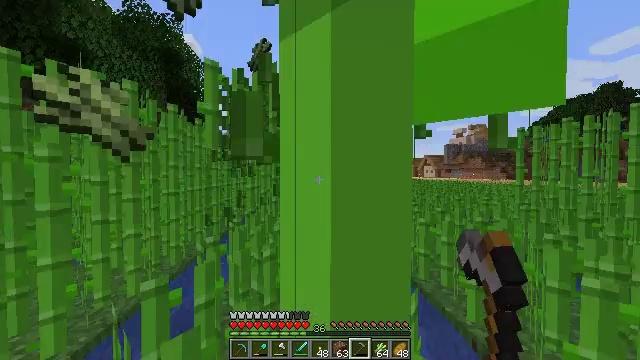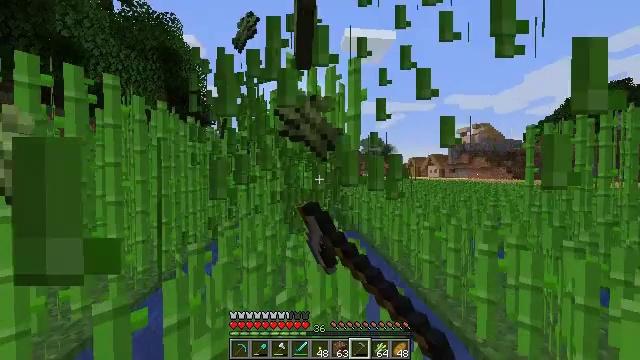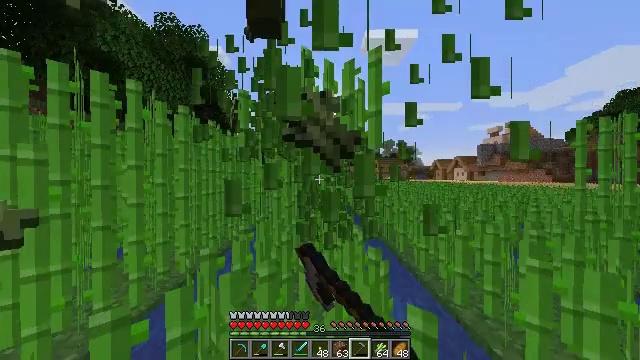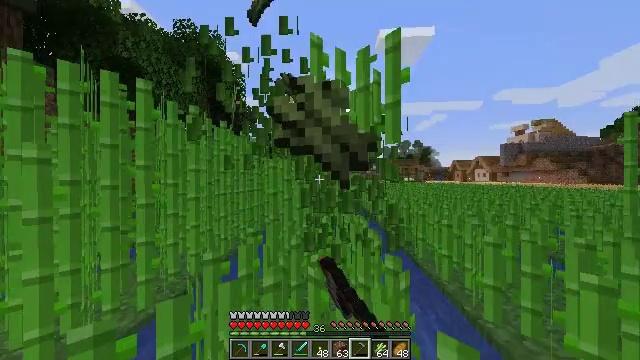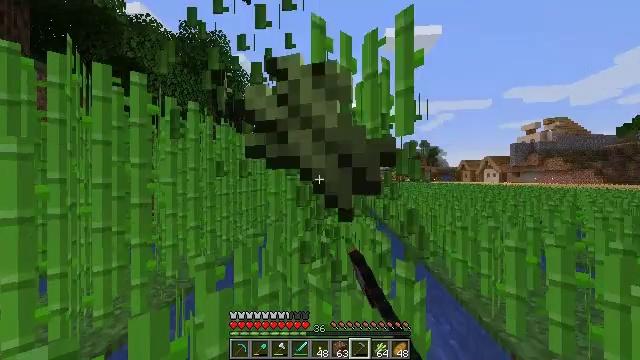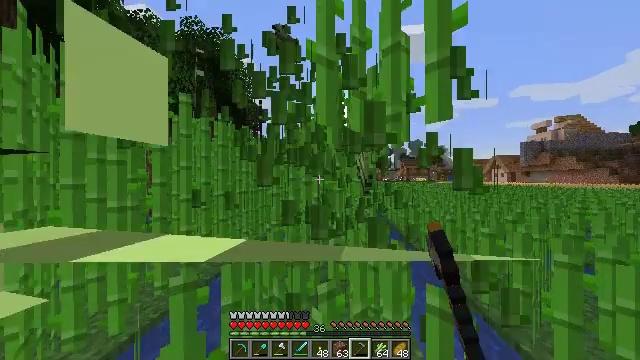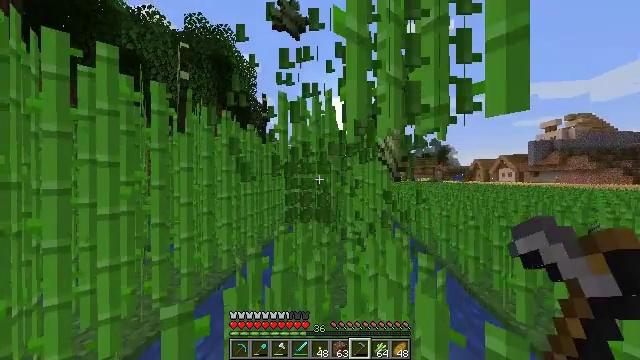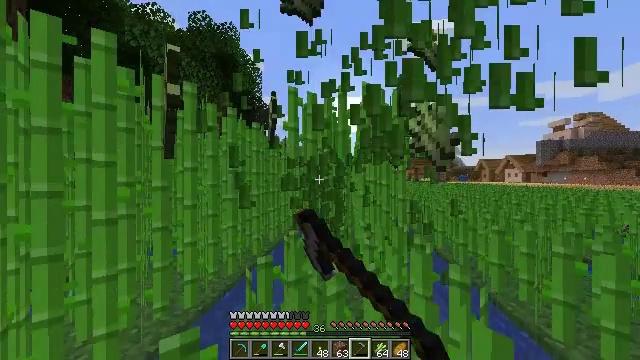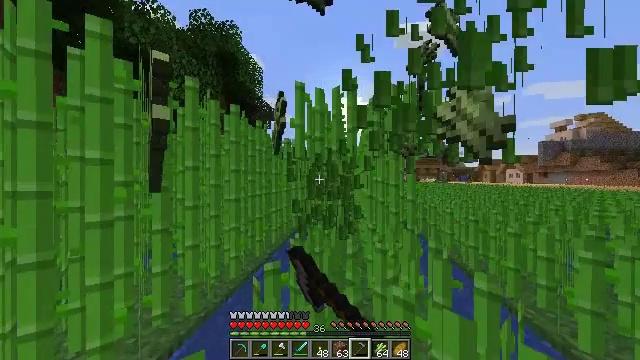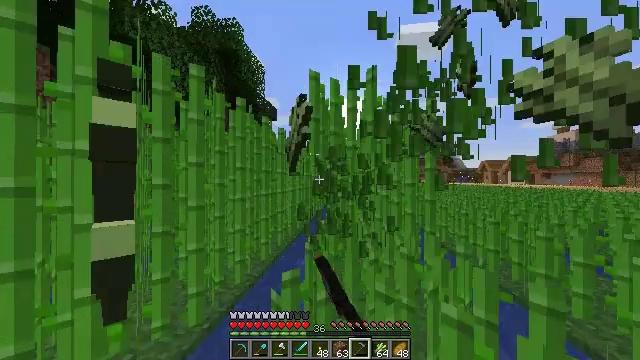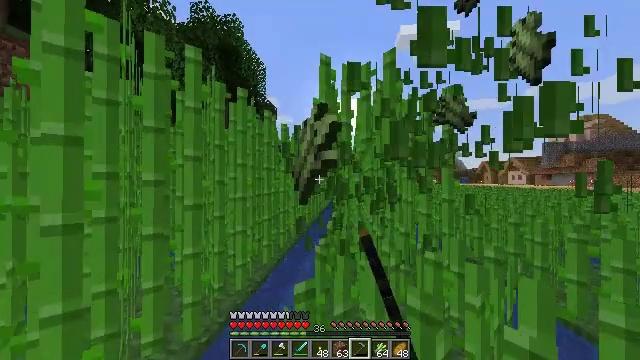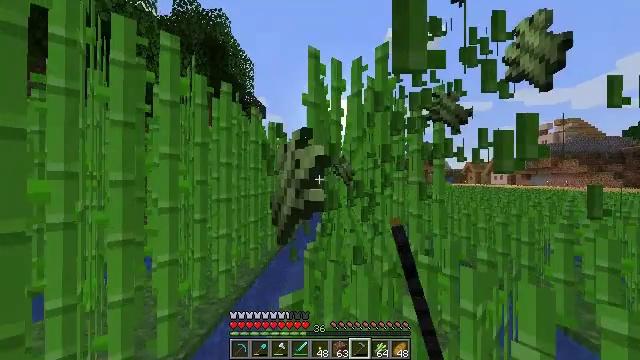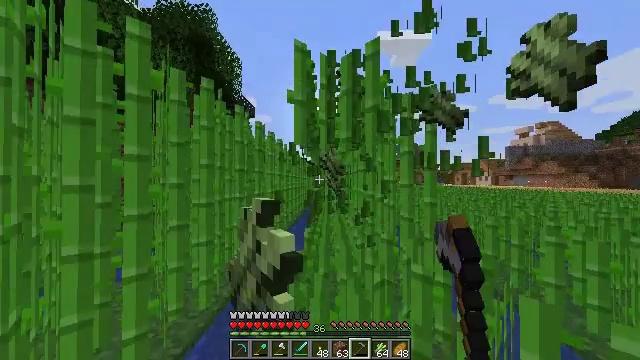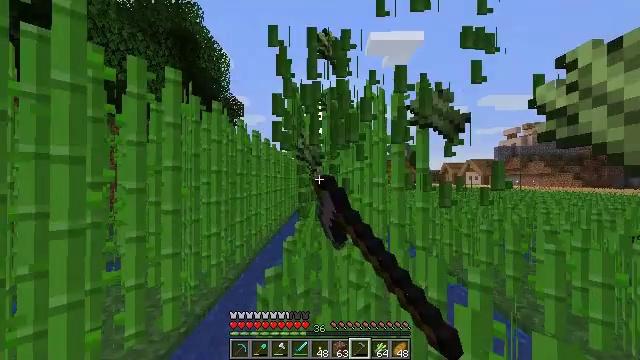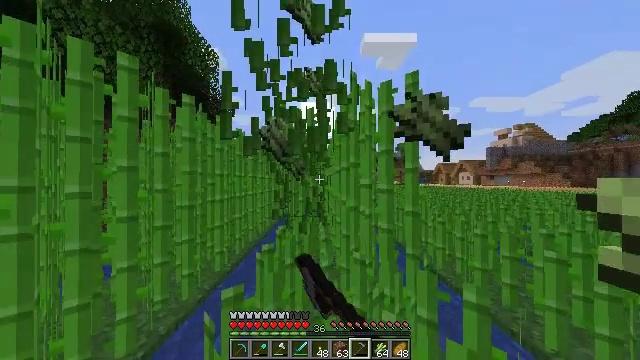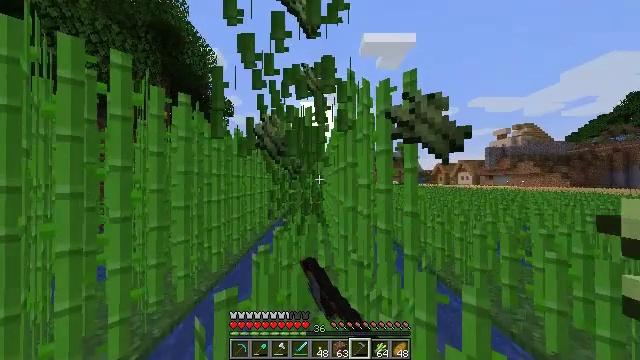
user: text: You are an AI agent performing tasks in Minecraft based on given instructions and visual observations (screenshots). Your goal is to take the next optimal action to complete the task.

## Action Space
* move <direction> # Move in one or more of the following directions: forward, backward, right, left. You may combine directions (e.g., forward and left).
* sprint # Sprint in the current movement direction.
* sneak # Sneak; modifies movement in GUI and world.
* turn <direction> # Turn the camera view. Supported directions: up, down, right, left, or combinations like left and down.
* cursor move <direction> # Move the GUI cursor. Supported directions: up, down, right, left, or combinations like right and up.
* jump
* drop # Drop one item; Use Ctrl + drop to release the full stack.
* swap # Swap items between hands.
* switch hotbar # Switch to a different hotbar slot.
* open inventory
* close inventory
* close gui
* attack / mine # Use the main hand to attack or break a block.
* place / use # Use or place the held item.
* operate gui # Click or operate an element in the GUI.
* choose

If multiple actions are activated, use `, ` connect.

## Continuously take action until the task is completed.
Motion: motion action
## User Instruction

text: Mine the sugar cane near rivers.
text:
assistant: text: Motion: move forward, sprint, attack / mine
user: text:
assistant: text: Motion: move forward, sprint, turn left, attack / mine
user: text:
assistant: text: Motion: move forward, sprint, turn left, attack / mine
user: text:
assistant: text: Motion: move forward, sprint, turn left, attack / mine
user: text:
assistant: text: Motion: move forward and move left, sprint, turn left, attack / mine
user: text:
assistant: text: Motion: move forward and move left, sprint, attack / mine
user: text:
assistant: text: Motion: move forward and move left, sprint, attack / mine
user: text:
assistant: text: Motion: move forward and move left, sprint, attack / mine
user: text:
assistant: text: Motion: move forward and move left, sprint, attack / mine
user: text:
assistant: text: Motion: move forward, sprint, attack / mine
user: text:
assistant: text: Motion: move forward and move right, sprint, turn right, attack / mine
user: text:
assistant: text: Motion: move forward and move right, sprint, turn right, attack / mine
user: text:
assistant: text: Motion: move forward and move right, sprint, turn right, attack / mine
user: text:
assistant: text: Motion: move forward and move right, sprint, turn right, attack / mine
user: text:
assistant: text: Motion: move forward and move right, sprint, attack / mine
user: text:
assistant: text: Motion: move forward, sprint, attack / mine
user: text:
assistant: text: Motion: move forward, sprint, attack / mine
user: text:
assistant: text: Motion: move forward, sprint, attack / mine
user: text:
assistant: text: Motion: move forward, sprint, attack / mine
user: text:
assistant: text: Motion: move forward and move left, sprint, attack / mine
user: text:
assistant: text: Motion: move forward and move left, sprint, attack / mine
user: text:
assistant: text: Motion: move forward and move left, sprint, attack / mine
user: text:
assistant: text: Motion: move forward and move left, sprint, attack / mine
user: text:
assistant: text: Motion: move forward and move left, sprint, attack / mine
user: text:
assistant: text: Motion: move forward, sprint, attack / mine
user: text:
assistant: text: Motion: move forward, sprint, attack / mine
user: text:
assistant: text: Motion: move forward and move right, sprint, attack / mine
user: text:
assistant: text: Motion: move forward and move right, sprint, attack / mine
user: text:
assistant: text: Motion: move forward and move right, sprint, attack / mine
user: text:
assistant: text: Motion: move forward and move right, sprint, attack / mine